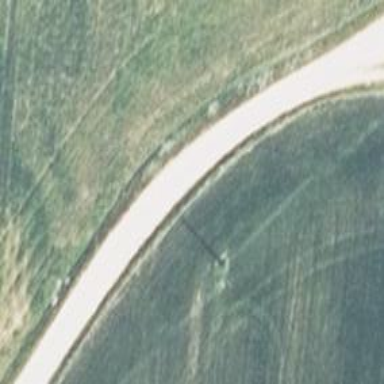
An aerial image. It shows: Track on the ground with grade 2 tracktype.